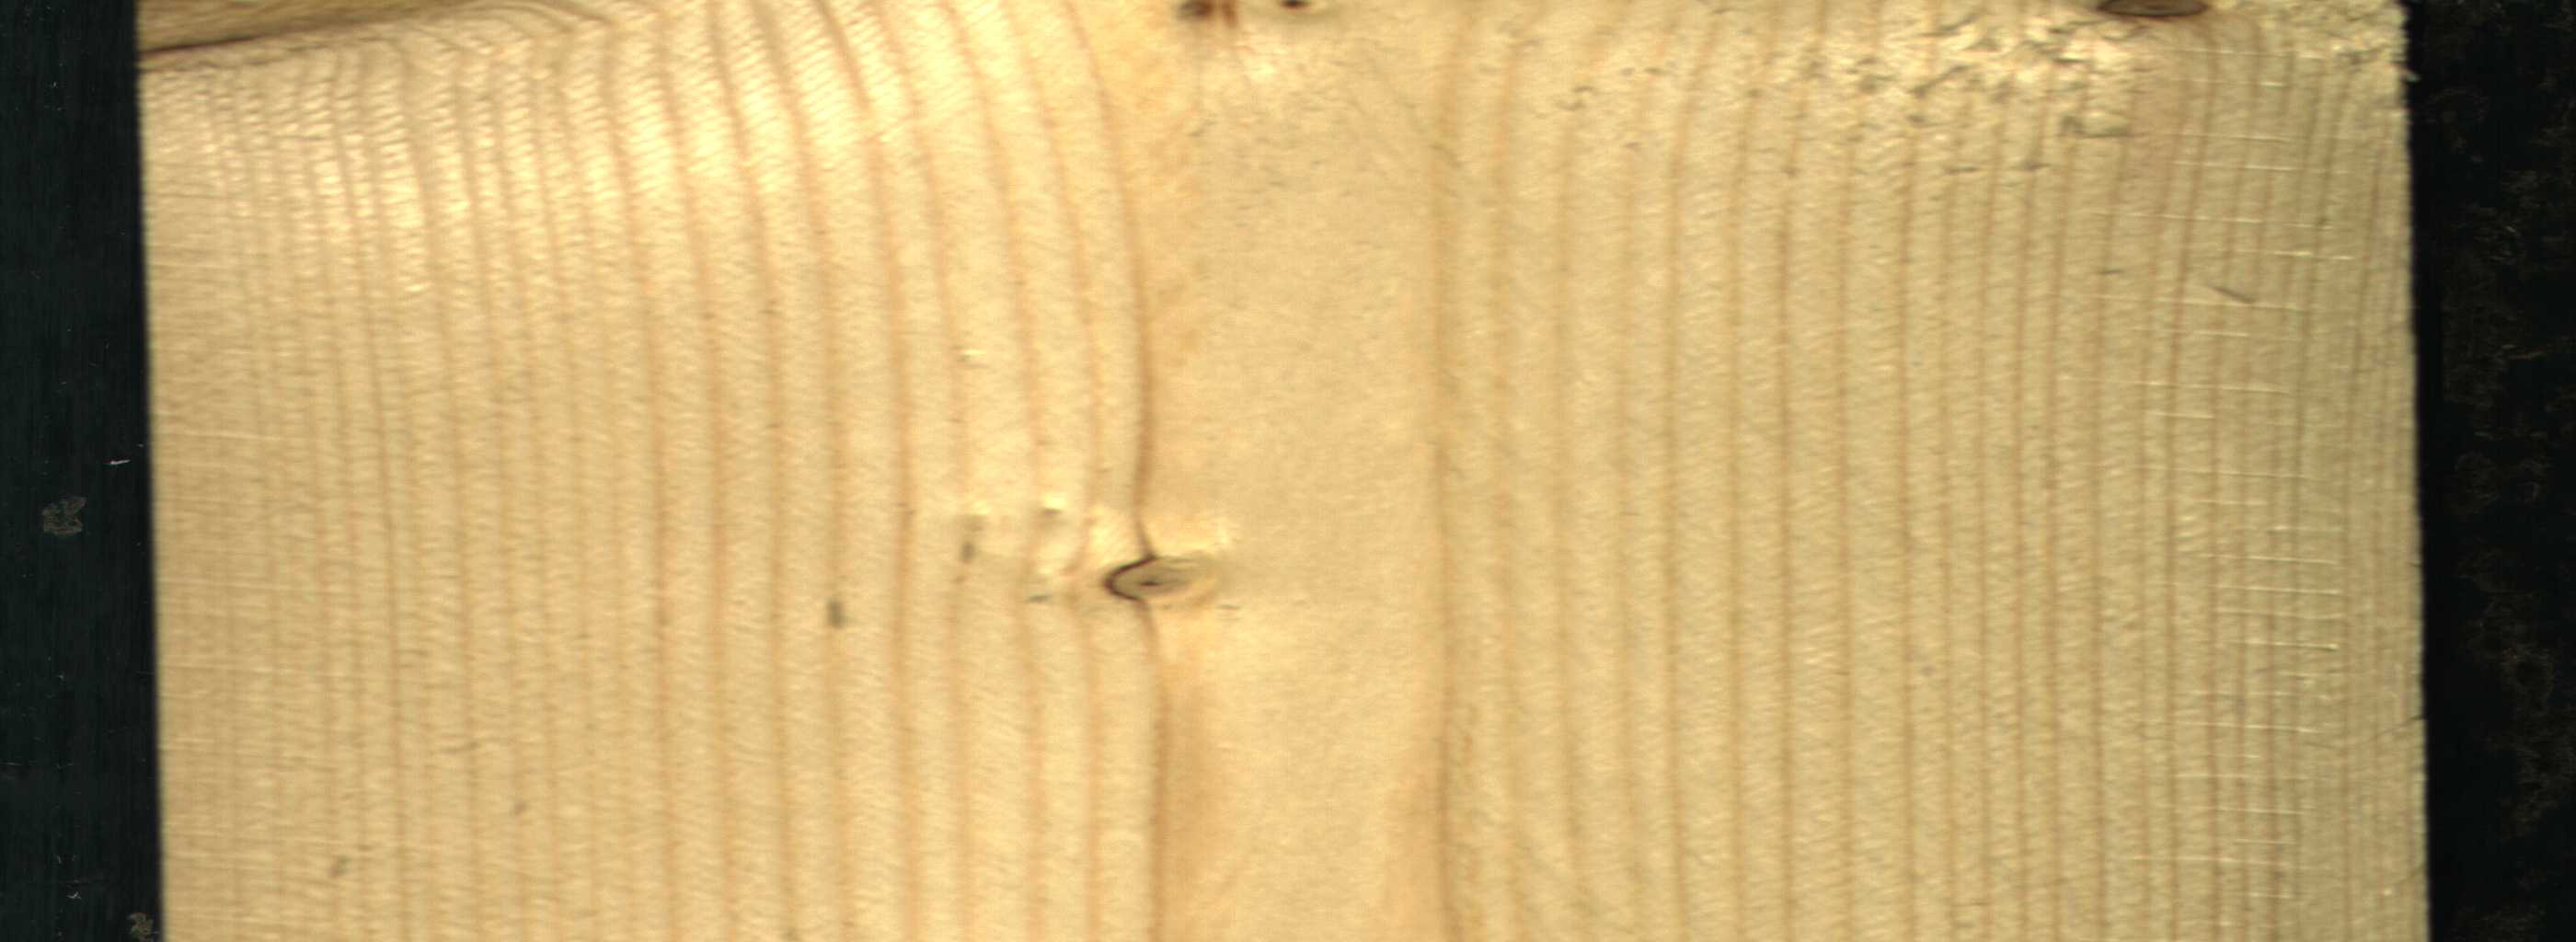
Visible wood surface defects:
Dead_Knot
Dead_Knot
Live_Knot
Live_Knot